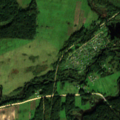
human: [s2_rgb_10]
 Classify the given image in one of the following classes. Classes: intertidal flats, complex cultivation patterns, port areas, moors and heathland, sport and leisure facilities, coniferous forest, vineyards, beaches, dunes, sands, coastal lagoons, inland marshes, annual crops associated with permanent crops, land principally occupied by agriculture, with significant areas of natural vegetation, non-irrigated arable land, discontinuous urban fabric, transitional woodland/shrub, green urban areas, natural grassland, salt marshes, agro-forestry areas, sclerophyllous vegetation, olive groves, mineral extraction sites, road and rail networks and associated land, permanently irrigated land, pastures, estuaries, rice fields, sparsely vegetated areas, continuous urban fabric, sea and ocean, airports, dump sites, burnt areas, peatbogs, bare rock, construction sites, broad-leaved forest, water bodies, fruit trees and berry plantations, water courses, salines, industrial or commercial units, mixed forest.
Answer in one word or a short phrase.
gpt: non-irrigated arable land, pastures, complex cultivation patterns, land principally occupied by agriculture, with significant areas of natural vegetation, broad-leaved forest, transitional woodland/shrub